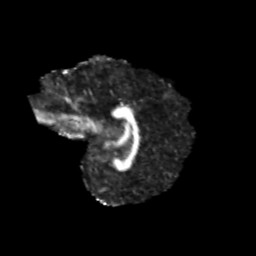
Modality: FA
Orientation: sagittal
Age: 12
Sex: female
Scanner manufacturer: siemens
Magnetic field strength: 3 T
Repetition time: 3.8 s
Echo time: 0.07 s